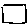
Label: square